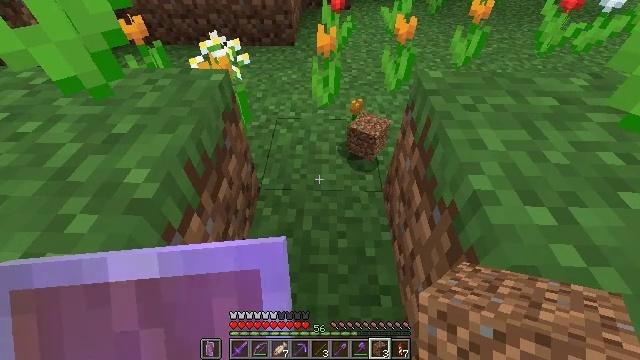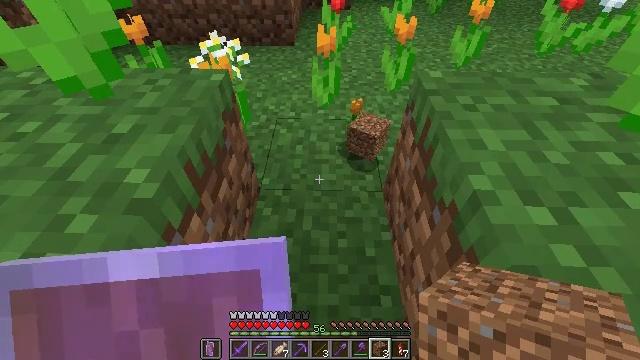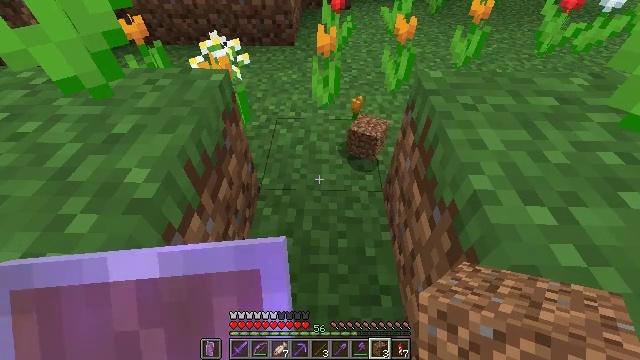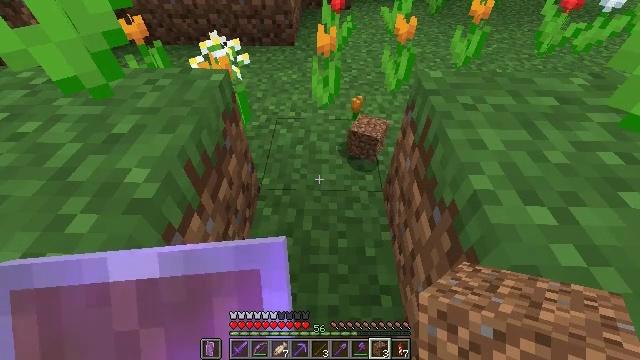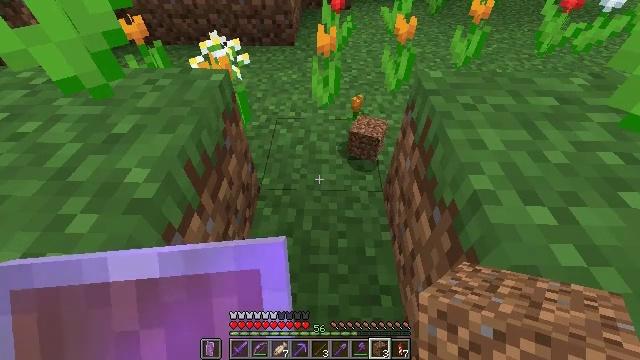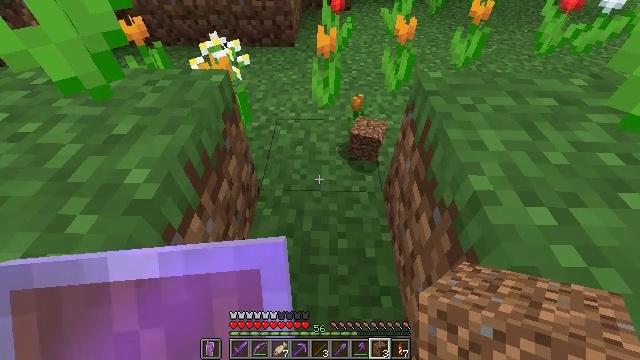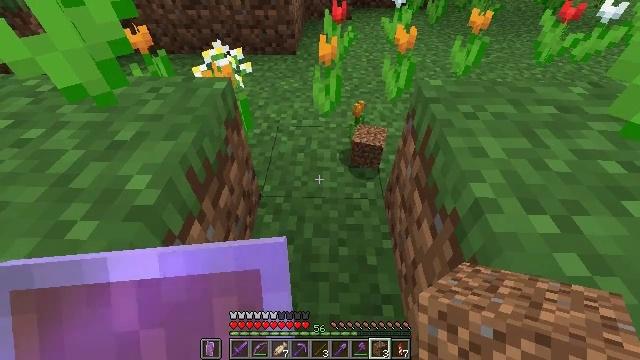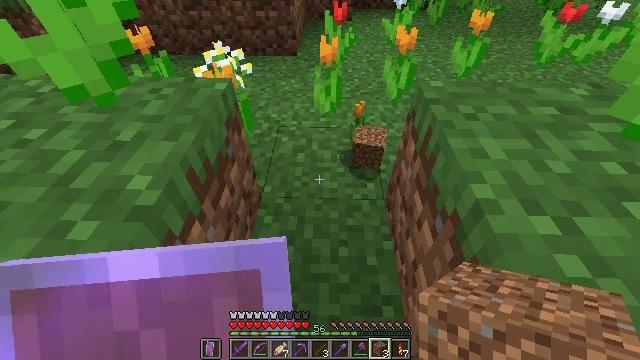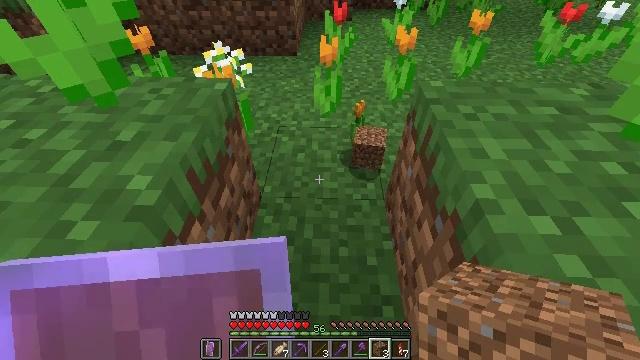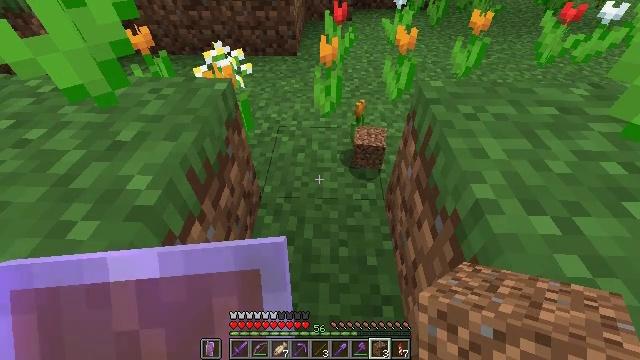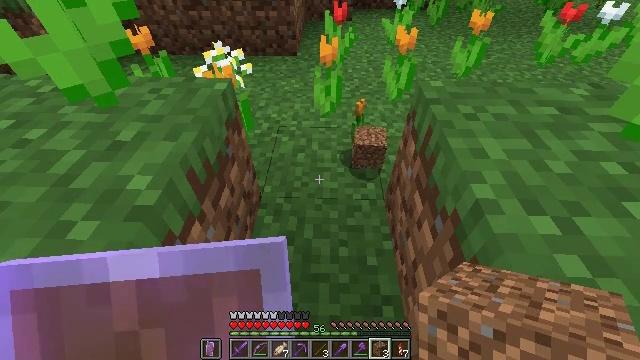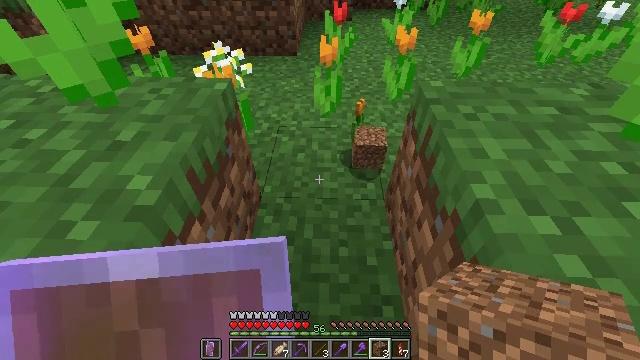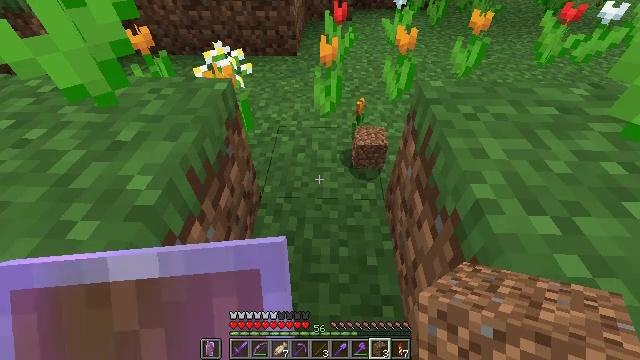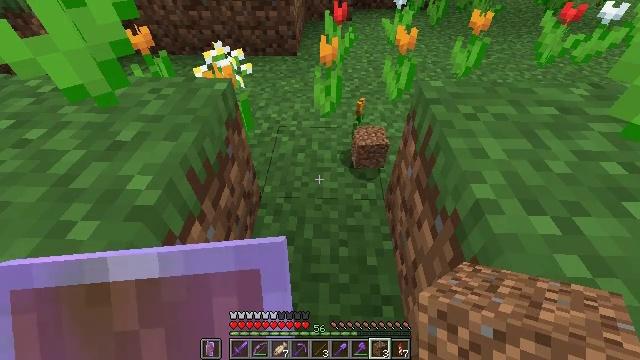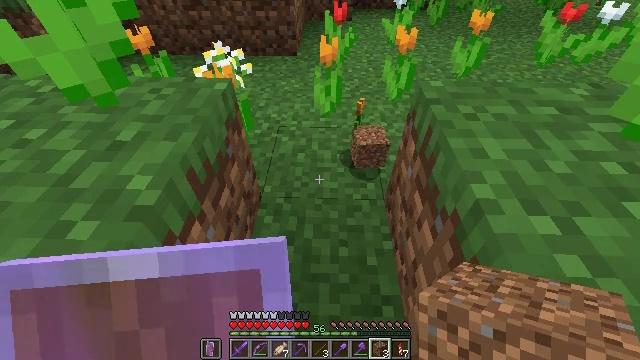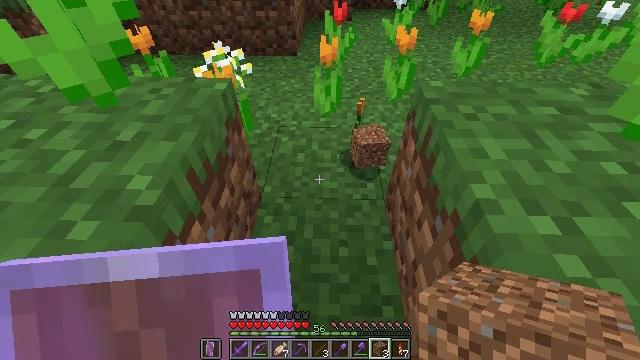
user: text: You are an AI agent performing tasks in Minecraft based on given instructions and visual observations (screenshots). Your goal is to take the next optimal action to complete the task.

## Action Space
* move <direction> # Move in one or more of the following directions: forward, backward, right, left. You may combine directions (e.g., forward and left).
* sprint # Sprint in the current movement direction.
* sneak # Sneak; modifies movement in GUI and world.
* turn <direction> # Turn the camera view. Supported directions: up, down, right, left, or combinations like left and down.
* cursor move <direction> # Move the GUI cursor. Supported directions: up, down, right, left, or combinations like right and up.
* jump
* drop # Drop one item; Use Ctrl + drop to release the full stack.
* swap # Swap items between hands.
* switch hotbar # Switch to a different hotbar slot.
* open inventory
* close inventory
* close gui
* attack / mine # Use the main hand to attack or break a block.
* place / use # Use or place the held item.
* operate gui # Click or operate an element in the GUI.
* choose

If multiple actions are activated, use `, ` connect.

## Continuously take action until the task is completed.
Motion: motion action
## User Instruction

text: Break the orange tulip to gather it.
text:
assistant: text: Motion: no_op
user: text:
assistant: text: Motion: no_op
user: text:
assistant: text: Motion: no_op
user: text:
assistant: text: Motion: no_op
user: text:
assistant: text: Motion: no_op
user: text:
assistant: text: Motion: turn up
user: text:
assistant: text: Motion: no_op
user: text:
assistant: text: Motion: no_op
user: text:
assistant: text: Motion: no_op
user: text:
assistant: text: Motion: no_op
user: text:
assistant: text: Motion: no_op
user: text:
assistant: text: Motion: no_op
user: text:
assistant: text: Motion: no_op
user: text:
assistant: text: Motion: no_op
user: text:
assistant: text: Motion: no_op
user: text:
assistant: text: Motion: no_op
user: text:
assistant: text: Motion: no_op
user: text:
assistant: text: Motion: no_op
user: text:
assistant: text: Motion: no_op
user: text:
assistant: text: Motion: no_op
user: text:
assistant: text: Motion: no_op
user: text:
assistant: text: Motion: no_op
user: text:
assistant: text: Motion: no_op
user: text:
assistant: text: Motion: no_op
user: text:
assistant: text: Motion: attack / mine
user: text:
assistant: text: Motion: attack / mine
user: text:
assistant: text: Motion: attack / mine
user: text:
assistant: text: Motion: no_op
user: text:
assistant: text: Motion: no_op
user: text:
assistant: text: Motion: no_op